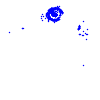
Particle: electron